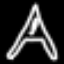
Label: The Eiffel Tower